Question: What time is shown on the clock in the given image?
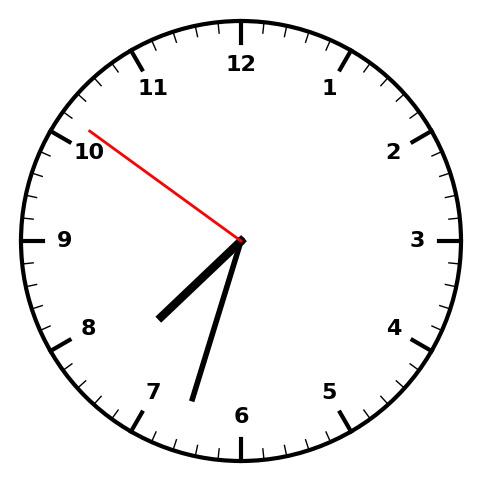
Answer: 07:32:51